Current action and preconditions to check: trajectory_clear

Your task: For each precondition in the list above, predict whether it will hold at this action.

Consider the current scene as observed from the mobile robot's camera, and analyze the predicted future states of all dynamic agents (e.g., people, animals, vehicles, or any moving entities) within the NEXT SECOND.

IMPORTANT: Only answer "very likely" if you are absolutely certain—based on strong, clear evidence—that a dynamic agent will violate the precondition in the predicted future state. Do NOT answer "very likely" for unlikely, ambiguous, or low-probability risks.

Ask yourself for each precondition: Is there a high probability, with clear and convincing evidence, that the predicted future states of any dynamic agent will interfere with the predicted future state of the currently executing action within the NEXT SECOND, causing that precondition to fail?

Assess the risk level based on these predictions. Use "likely" or "very likely" if motions create a clear risk of interference.

Use "neutral" or "improbable" if agents are nearby but their predicted paths are clearly diverging or non-conflicting.

Failure Risk Categories: "very improbable", "improbable", "neutral", "likely", "very likely"

Answer Format: Output ONLY the probability_of_failure value from these categories: "very improbable", "improbable", "neutral", "likely", "very likely"

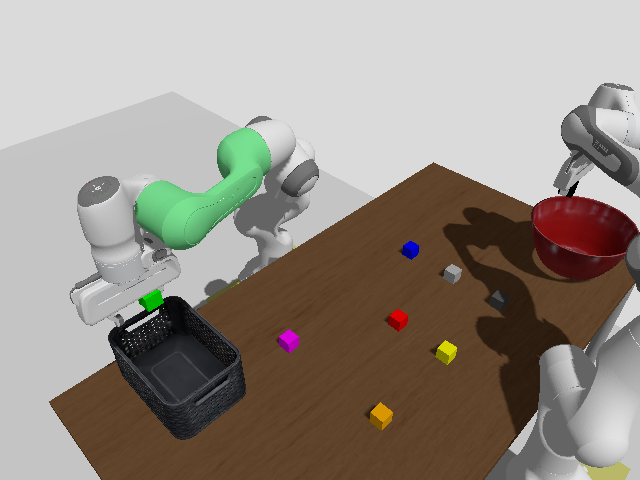

Answer: very improbable